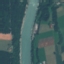
Land use / land cover class: River